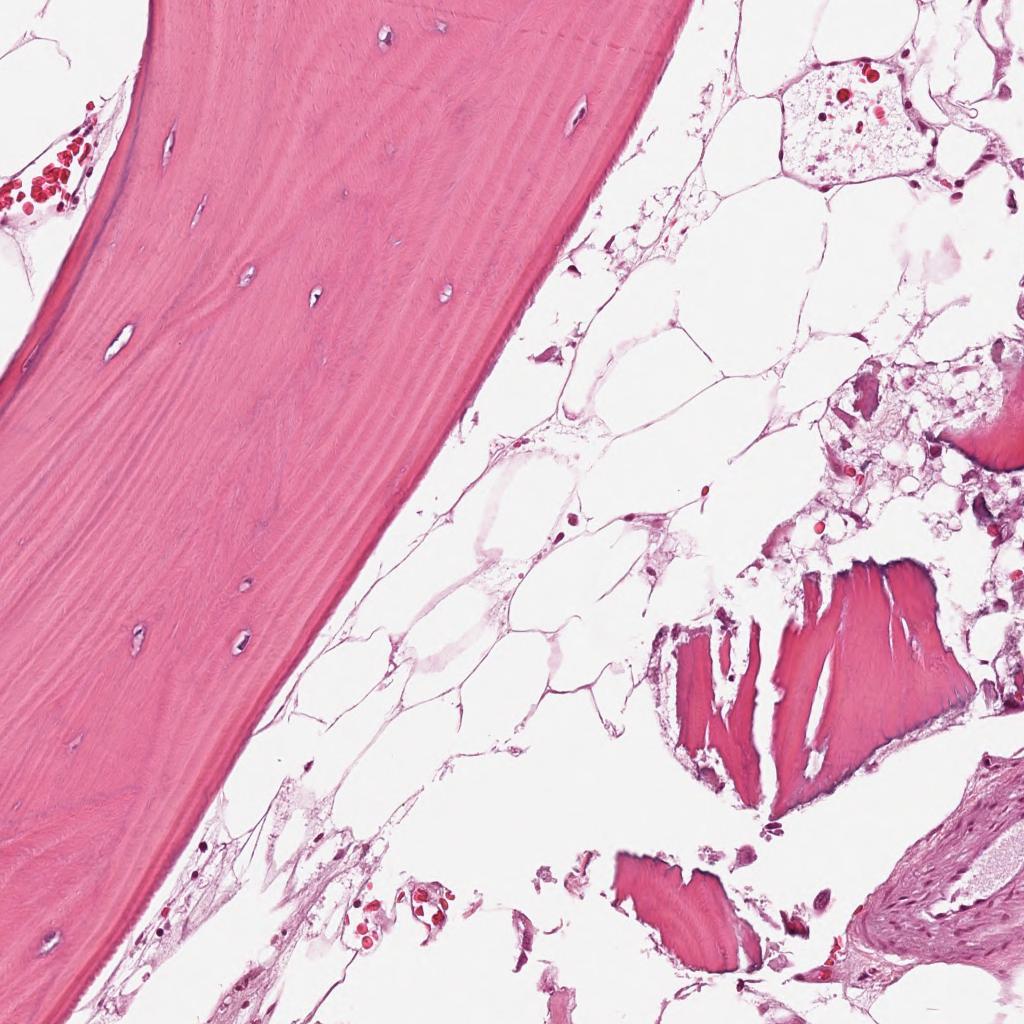
Label: Non-Tumor